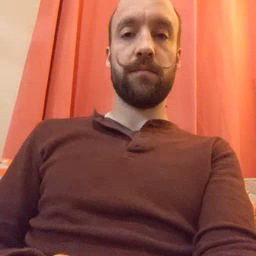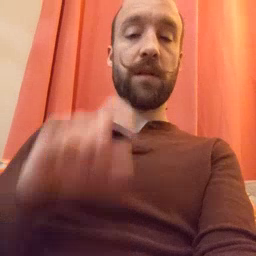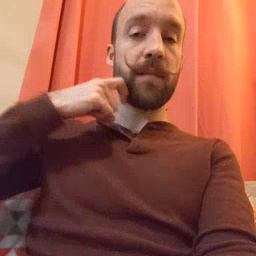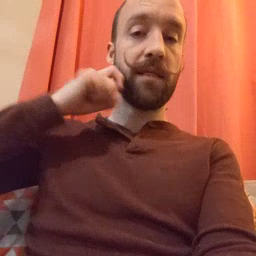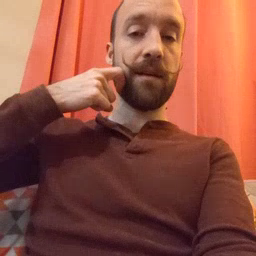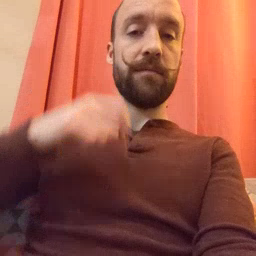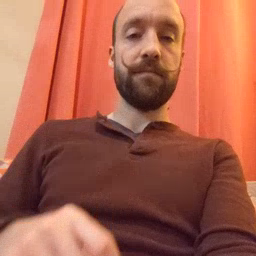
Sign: apple